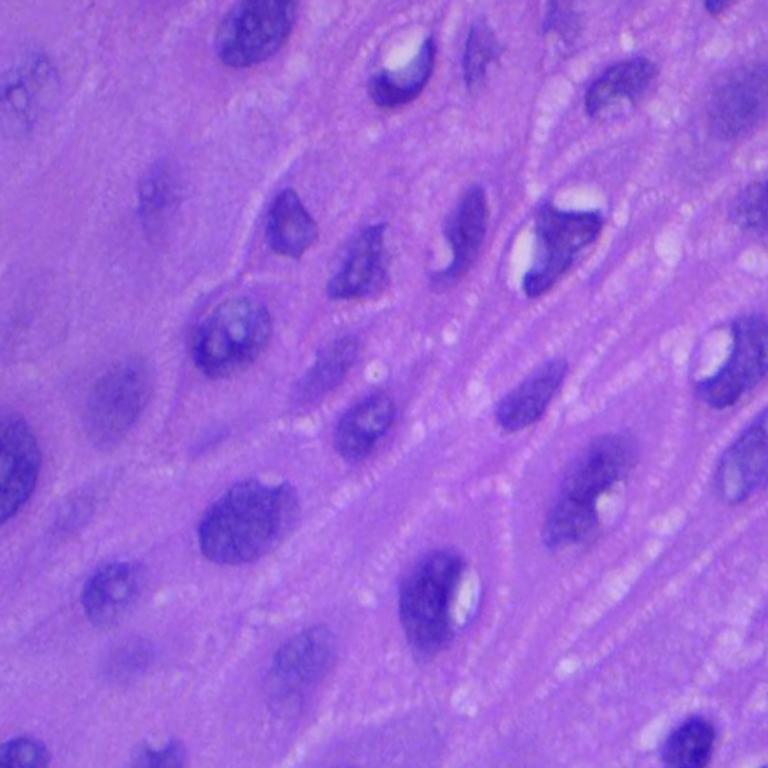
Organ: lung
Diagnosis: squamous carcinomas